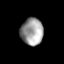
Tissue: prostate
Cell type: Epithelial cells
Senescence score: 0.311
Nuclear area (px): 594
Mean DAPI intensity: 156.089